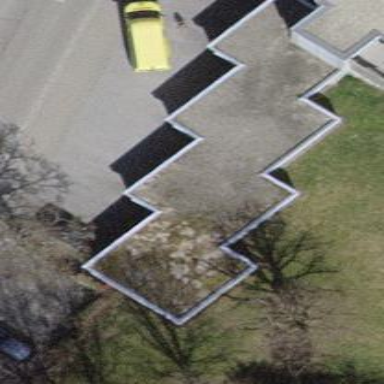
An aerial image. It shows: Garage.